Question: As shown in the image I have implemented "blob" by connecting Circle shapes with "Distance Joints".
(refering JBox2D ContantVolume joint).

Is it possible to check whether other objects (in above case,circle in Magenta color) collide with the "Distance Joint Line" ?
thanks in advance.
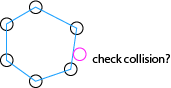
Answer: Not sure how youve exactly implementing it, but if you have the x,y cooridinates of the Joints then most of the hard work is done. My advice would be to use one line and assume that line starts at 0, and ends at say 5. therefore that line goes from 0=> y <=5 and x = 0;
Next you could write an abstract function that takes the parameters (x1,x2,y1,y2)
Inside that function is where you calculate the line equation. This equation is what you test. for instance your balls x and y will hit that line and then your software will throw up an alert or whatever you want the ball to do when it crosses or hits.
If you do the function abstract you can then implement this on all of the joints.
Plus if you can add the x stuff the way youve added the y and constantly have that function update you can effectively have that blob floating and rotating in your space.
Hope this helps